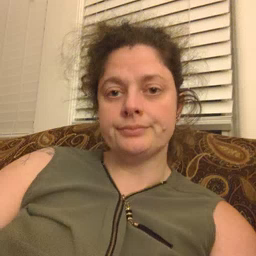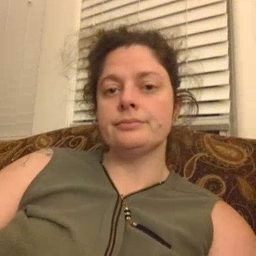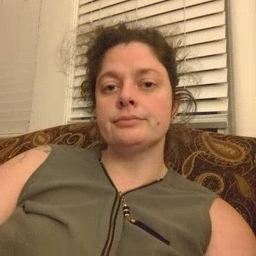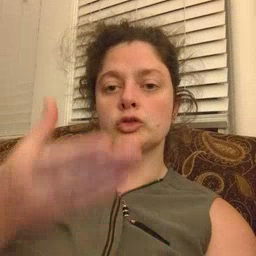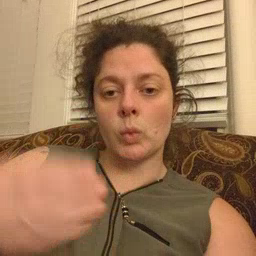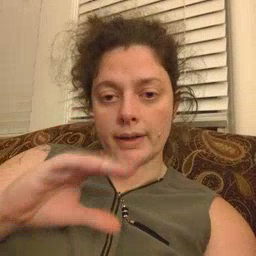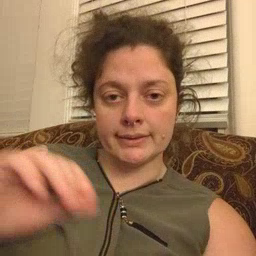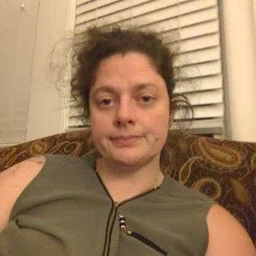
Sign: story